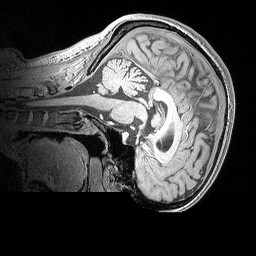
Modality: MP2RAGE
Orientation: sagittal
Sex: female
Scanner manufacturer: siemens
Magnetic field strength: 3 T
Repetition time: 5 s
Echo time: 0.00292 s